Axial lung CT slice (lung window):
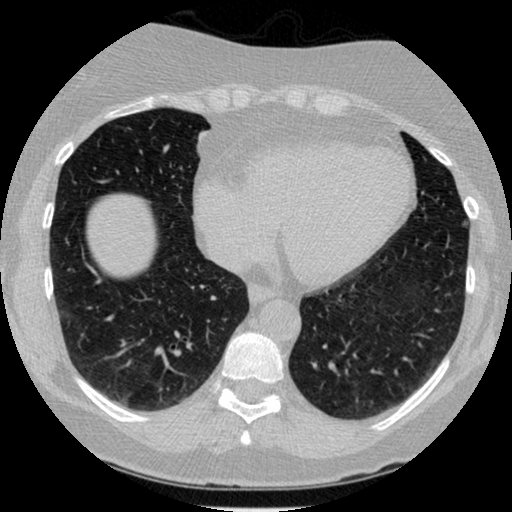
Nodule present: no